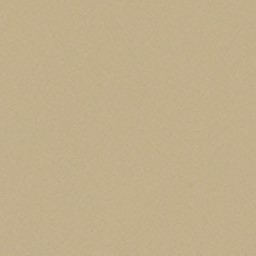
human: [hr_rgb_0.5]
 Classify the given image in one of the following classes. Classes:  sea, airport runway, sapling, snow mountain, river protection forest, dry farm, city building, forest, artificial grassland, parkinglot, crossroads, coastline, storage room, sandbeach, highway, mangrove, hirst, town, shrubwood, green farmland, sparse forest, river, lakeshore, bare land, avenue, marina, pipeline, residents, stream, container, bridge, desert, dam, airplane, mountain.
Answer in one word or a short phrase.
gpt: desert